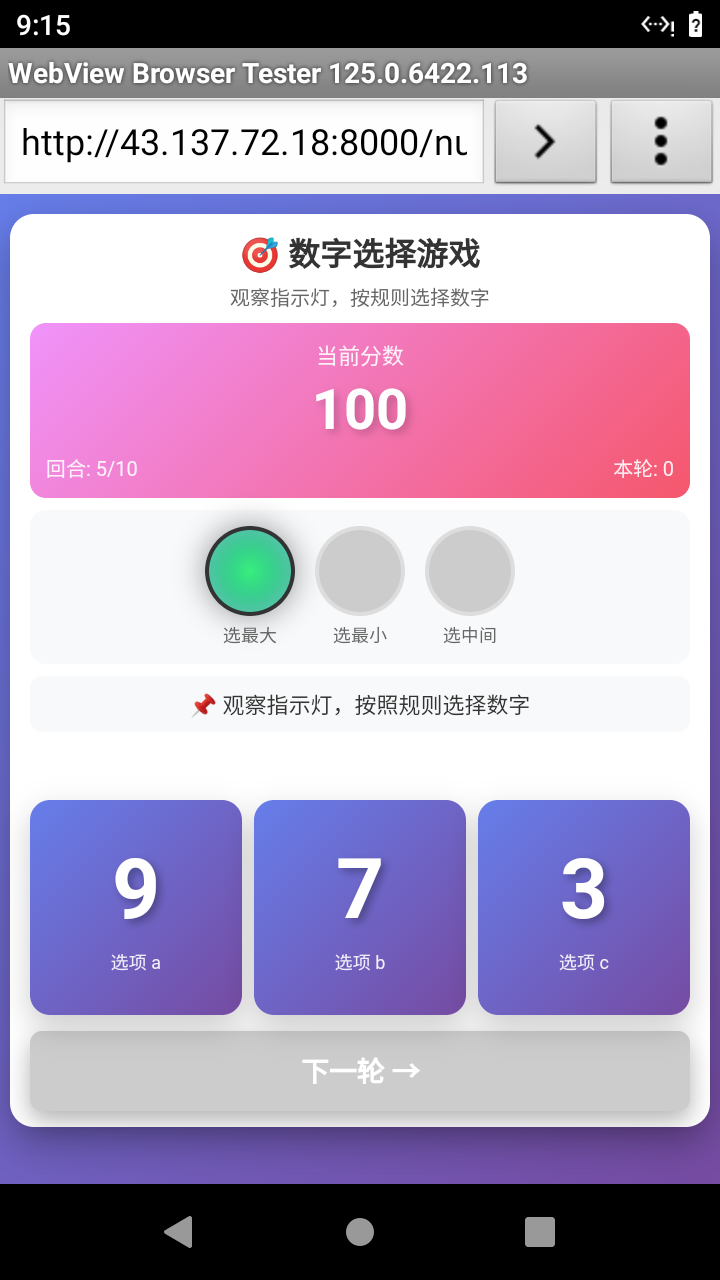

Select the correct number based on the traffic light color.
Answer: 0